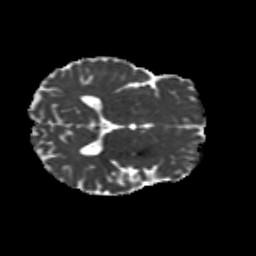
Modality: MD
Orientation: axial
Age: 36
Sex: male
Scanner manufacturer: siemens
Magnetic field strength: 3 T
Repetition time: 8.6 s
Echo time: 0.095 s